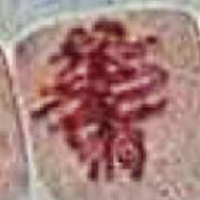
Label: metaphase